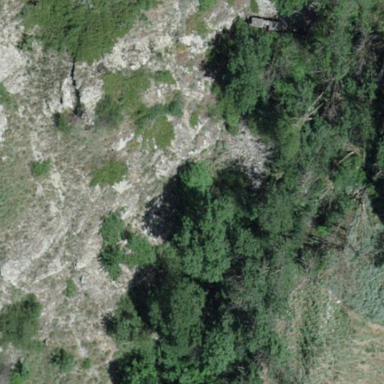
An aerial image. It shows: Landscape dominated by bare rock.